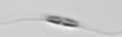
Label: Cylindrotheca